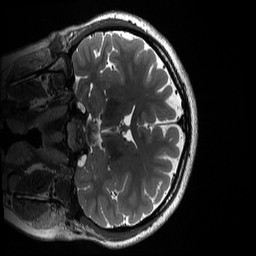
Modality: T2w
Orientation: coronal
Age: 20
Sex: female